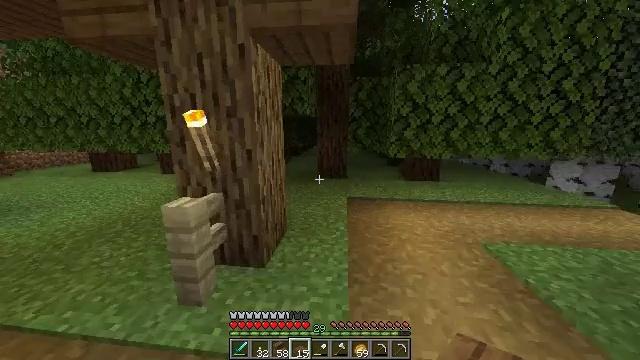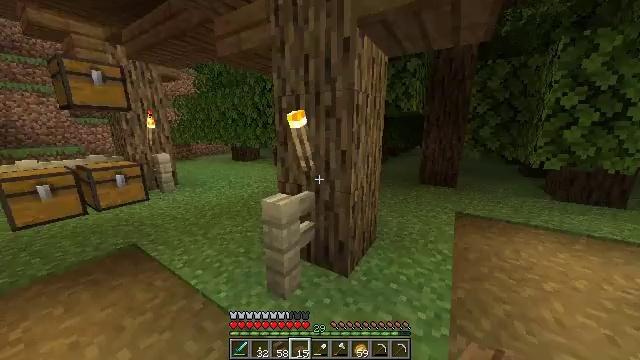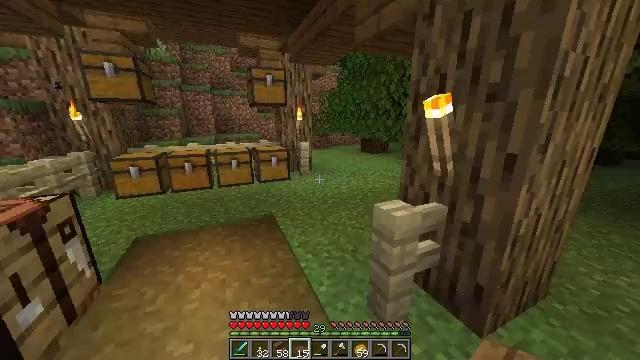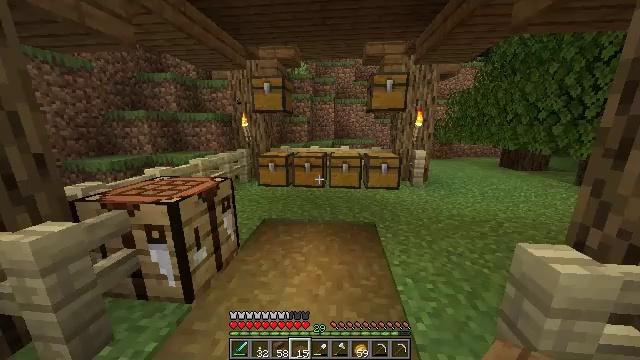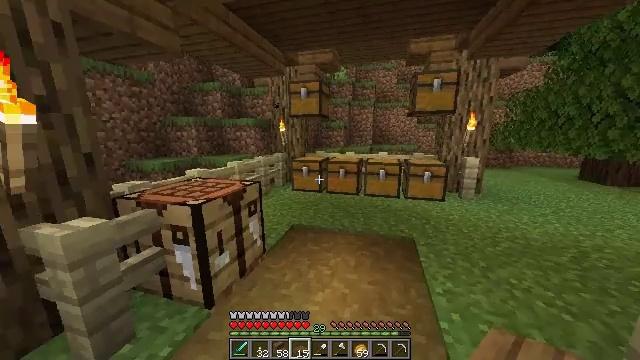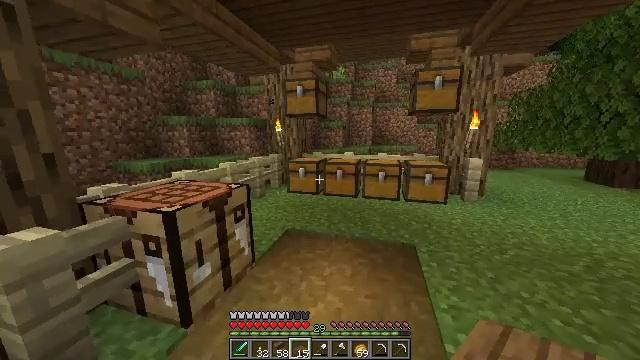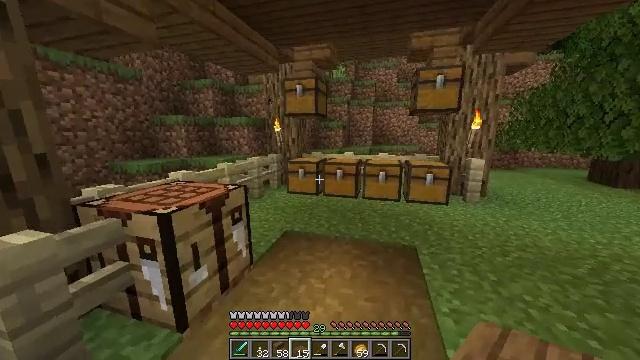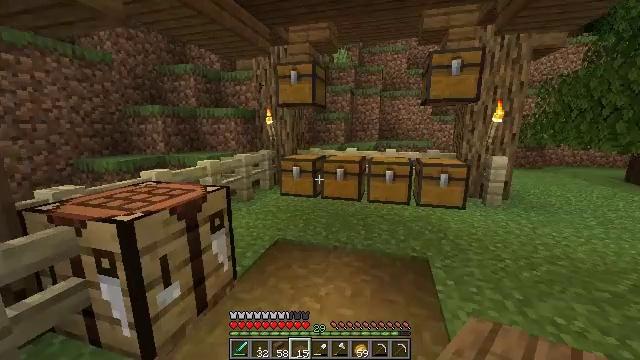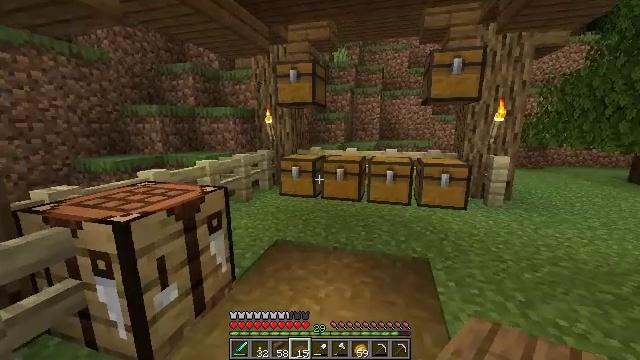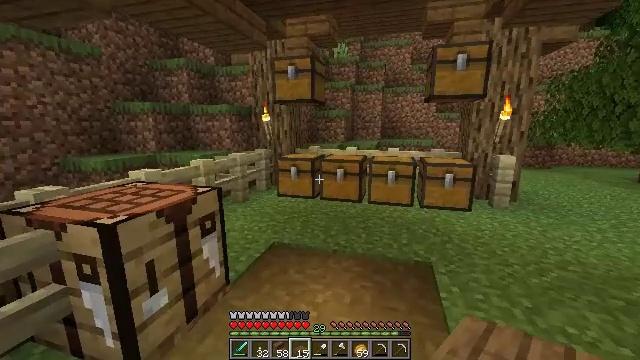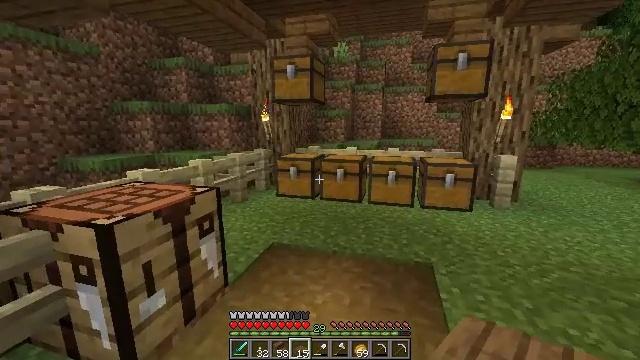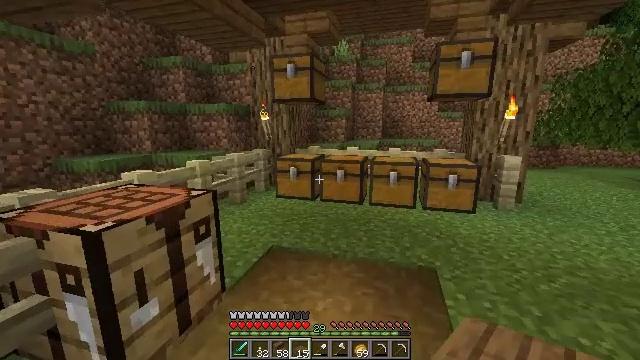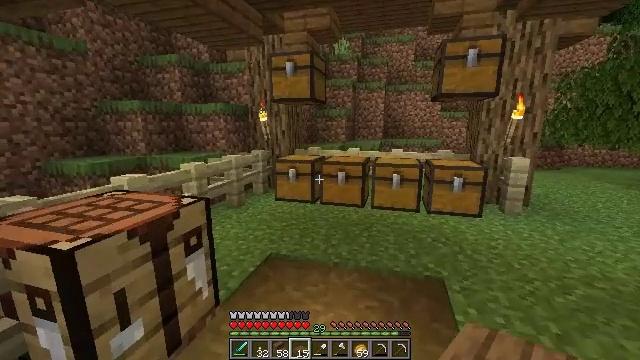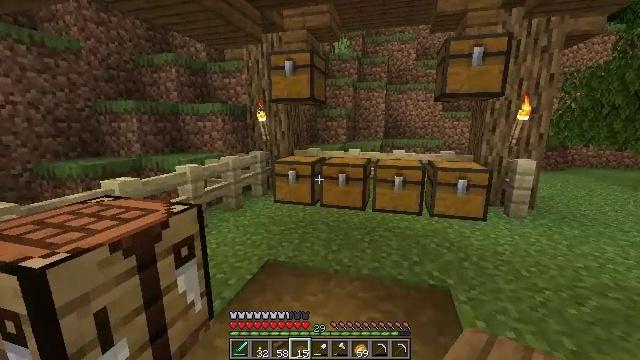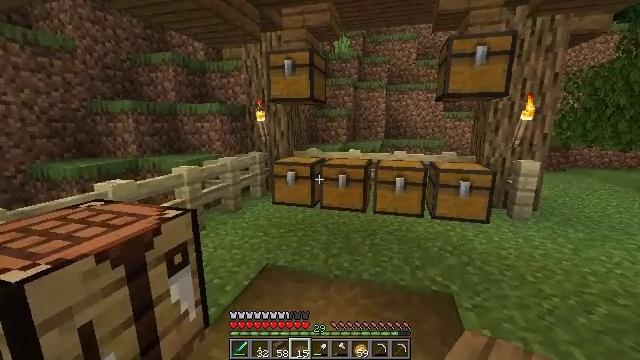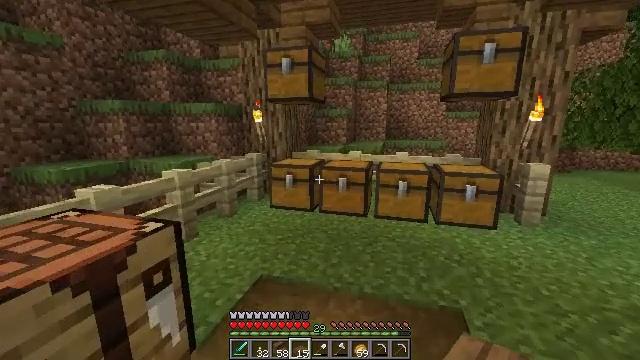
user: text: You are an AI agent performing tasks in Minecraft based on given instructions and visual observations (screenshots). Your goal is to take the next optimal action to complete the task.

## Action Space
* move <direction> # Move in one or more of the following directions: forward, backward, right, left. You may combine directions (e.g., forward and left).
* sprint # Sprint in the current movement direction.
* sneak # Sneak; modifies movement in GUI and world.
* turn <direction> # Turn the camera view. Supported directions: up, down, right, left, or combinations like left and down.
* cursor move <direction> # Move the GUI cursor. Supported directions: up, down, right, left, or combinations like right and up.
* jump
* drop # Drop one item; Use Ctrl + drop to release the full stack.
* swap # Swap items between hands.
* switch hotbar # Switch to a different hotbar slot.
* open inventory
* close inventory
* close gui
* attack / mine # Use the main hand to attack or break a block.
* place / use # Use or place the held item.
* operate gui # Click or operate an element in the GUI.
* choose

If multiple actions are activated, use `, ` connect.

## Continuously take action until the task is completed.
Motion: motion action
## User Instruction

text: Open the crafting table and make a spruce slab.
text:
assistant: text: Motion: move forward, turn left
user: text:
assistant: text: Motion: move forward, turn left and down
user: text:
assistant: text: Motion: move forward, turn left and up
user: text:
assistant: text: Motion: move forward, turn left and up
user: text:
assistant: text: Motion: no_op
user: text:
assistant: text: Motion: no_op
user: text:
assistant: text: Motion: no_op
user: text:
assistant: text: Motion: no_op
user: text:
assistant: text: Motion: no_op
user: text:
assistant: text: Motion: no_op
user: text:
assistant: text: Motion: move forward
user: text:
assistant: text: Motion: move forward
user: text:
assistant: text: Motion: move forward
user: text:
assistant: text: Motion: move forward
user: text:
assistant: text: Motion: move forward
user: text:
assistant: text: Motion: move forward
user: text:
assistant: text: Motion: move forward
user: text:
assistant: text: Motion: move forward
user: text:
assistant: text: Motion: move forward and move right
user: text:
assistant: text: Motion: move forward and move right
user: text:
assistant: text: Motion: move forward and move right
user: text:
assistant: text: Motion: move right
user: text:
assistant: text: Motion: move right
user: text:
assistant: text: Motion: no_op
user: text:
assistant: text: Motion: no_op
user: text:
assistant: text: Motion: no_op
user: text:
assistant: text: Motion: no_op
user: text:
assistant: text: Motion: no_op
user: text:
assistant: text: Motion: no_op
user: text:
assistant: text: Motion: no_op